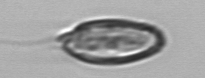
Label: Katodinium_or_Torodinium